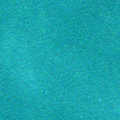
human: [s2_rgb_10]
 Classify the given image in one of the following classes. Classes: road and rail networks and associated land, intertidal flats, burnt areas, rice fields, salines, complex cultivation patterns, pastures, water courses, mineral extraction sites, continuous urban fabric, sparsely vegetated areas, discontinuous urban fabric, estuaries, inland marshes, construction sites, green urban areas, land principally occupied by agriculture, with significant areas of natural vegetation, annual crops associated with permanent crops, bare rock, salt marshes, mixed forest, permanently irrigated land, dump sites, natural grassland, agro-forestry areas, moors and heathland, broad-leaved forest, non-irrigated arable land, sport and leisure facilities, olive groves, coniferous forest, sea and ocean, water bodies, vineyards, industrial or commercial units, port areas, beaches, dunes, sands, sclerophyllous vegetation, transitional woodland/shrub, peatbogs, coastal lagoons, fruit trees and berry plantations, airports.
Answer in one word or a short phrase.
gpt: sea and ocean